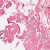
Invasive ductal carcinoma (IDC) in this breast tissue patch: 0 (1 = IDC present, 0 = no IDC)